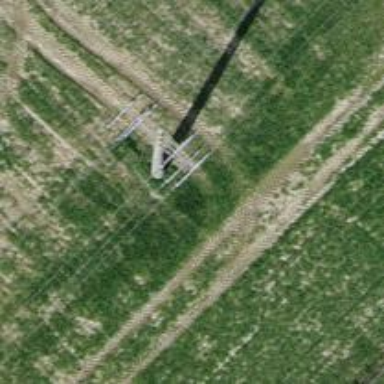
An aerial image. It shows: Concrete power pole.